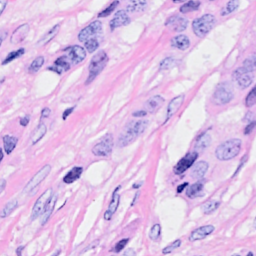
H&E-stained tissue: Breast